Field crop: maize
Growth stage: 2
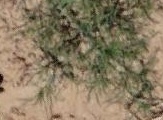
Species: salsola